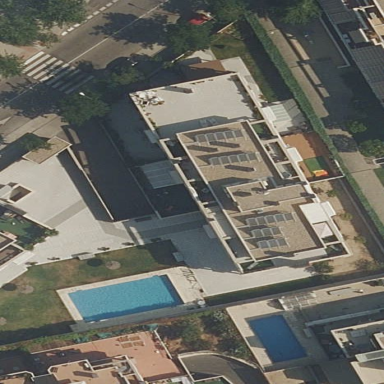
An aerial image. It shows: Residential building.